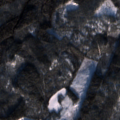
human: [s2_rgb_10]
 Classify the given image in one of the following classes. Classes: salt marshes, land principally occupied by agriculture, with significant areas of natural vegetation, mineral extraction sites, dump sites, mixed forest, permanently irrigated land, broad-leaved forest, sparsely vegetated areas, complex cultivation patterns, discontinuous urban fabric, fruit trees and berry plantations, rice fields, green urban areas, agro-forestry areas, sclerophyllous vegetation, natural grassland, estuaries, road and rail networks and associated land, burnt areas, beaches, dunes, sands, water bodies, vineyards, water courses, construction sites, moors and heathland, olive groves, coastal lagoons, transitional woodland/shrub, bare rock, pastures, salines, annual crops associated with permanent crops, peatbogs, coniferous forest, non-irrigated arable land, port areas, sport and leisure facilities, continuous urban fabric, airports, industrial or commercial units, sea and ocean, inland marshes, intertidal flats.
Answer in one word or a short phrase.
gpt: land principally occupied by agriculture, with significant areas of natural vegetation, coniferous forest